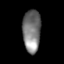
Tissue: lung
Cell type: Epithelial cells
Senescence score: 0.07392
Nuclear area (px): 750
Mean DAPI intensity: 120.897